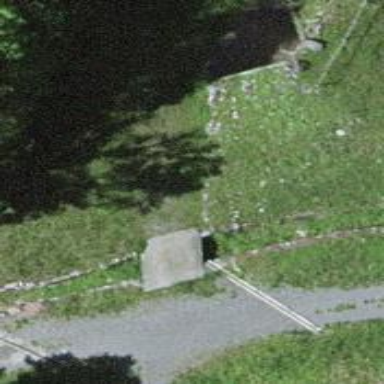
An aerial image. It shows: Path leading to bridge.